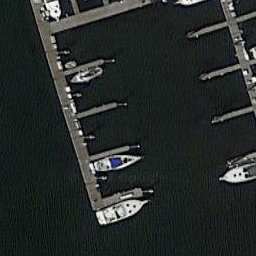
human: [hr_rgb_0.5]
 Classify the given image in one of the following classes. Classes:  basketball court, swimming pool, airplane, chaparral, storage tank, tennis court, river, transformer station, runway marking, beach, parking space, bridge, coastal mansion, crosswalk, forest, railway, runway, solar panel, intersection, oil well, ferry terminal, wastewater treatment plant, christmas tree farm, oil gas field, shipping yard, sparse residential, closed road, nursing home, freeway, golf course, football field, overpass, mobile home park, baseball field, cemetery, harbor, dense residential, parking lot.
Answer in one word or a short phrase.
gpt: harbor